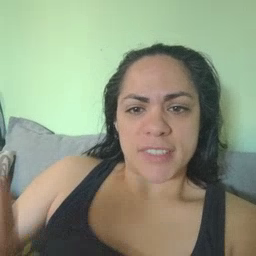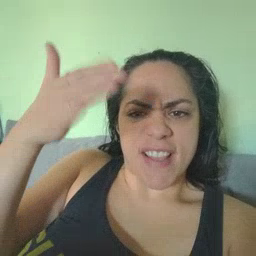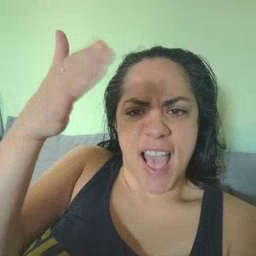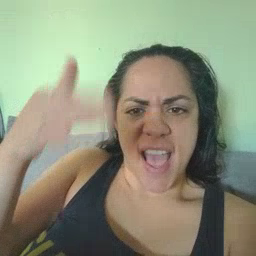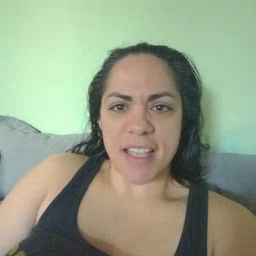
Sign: flag